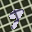
Label: 9